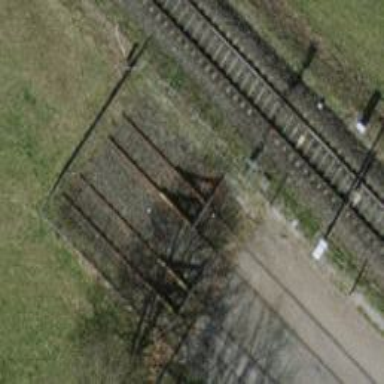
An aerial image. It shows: Railway buffer stop.